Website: walmart
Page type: payment
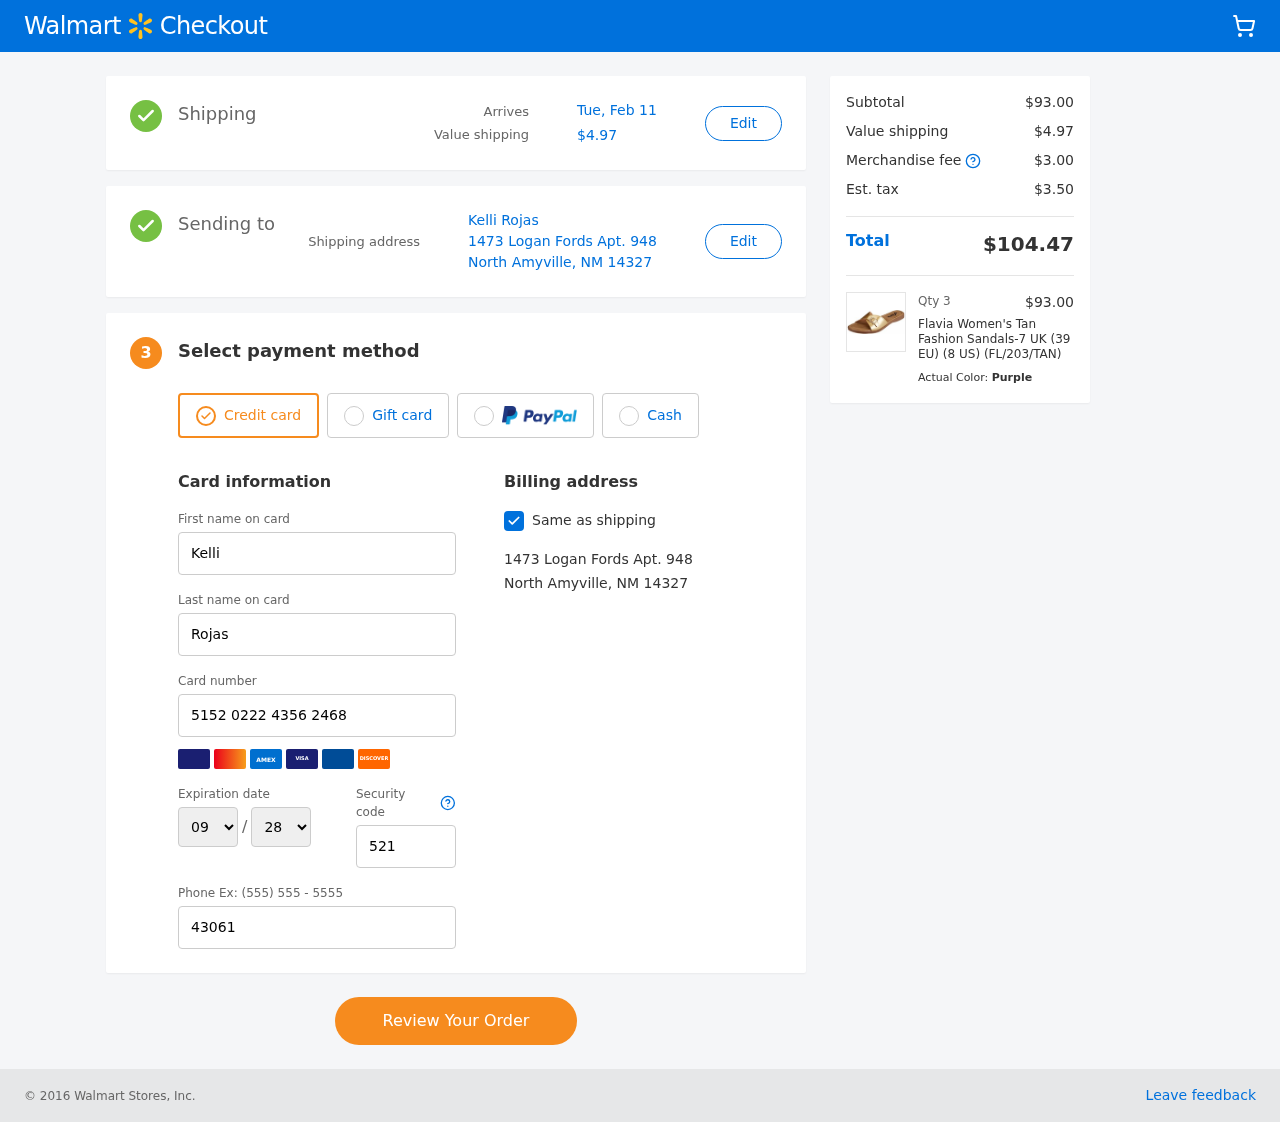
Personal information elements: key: PII_CARD_EXPIRY_MONTH
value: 09
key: PII_CARD_EXPIRY_YEAR
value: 28
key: PII_CITY_STATE_ZIP
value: North Amyville, NM 14327
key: PII_FULLNAME
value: Kelli Rojas
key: PII_STREET
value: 1473 Logan Fords Apt. 948
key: PII_FIRSTNAME
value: Kelli
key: PII_LASTNAME
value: Rojas
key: PII_CARD_NUMBER
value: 5152 0222 4356 2468
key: PII_CARD_CVV
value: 521
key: PII_PHONE
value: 4306187625
Product elements: key: PRODUCT1_NAME
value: Flavia Women's Tan Fashion Sandals-7 UK (39 EU) (8 US) (FL/203/TAN)
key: PRODUCT1_PRICE
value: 31
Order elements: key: ORDER_DELIVERY_DATE
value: Tue, Feb 11
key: ORDER_SHIPPING_COST
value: $4.97
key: ORDER_SUBTOTAL
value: $93.00
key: ORDER_MERCHANDISE_FEE
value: $3.00
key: ORDER_TAX
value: $3.50
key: ORDER_TOTAL
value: $104.47
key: ORDER_NUM_ITEMS
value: Qty 3